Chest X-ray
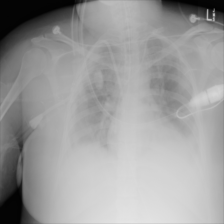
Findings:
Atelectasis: negative
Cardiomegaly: negative
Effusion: negative
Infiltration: negative
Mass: negative
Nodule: negative
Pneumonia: negative
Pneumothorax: negative
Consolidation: negative
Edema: negative
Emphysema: negative
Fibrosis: negative
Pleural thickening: negative
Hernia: negative